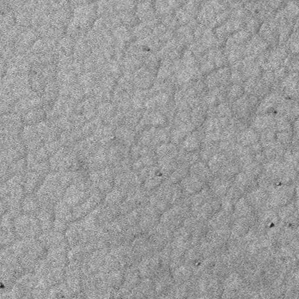
Label: frost